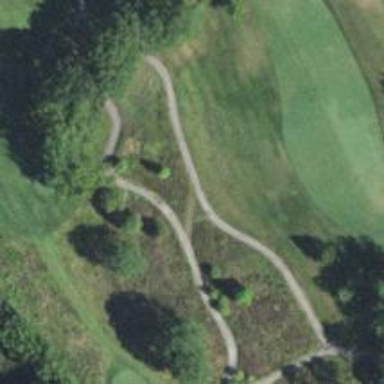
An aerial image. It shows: Footway that resembles golf path.